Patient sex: M
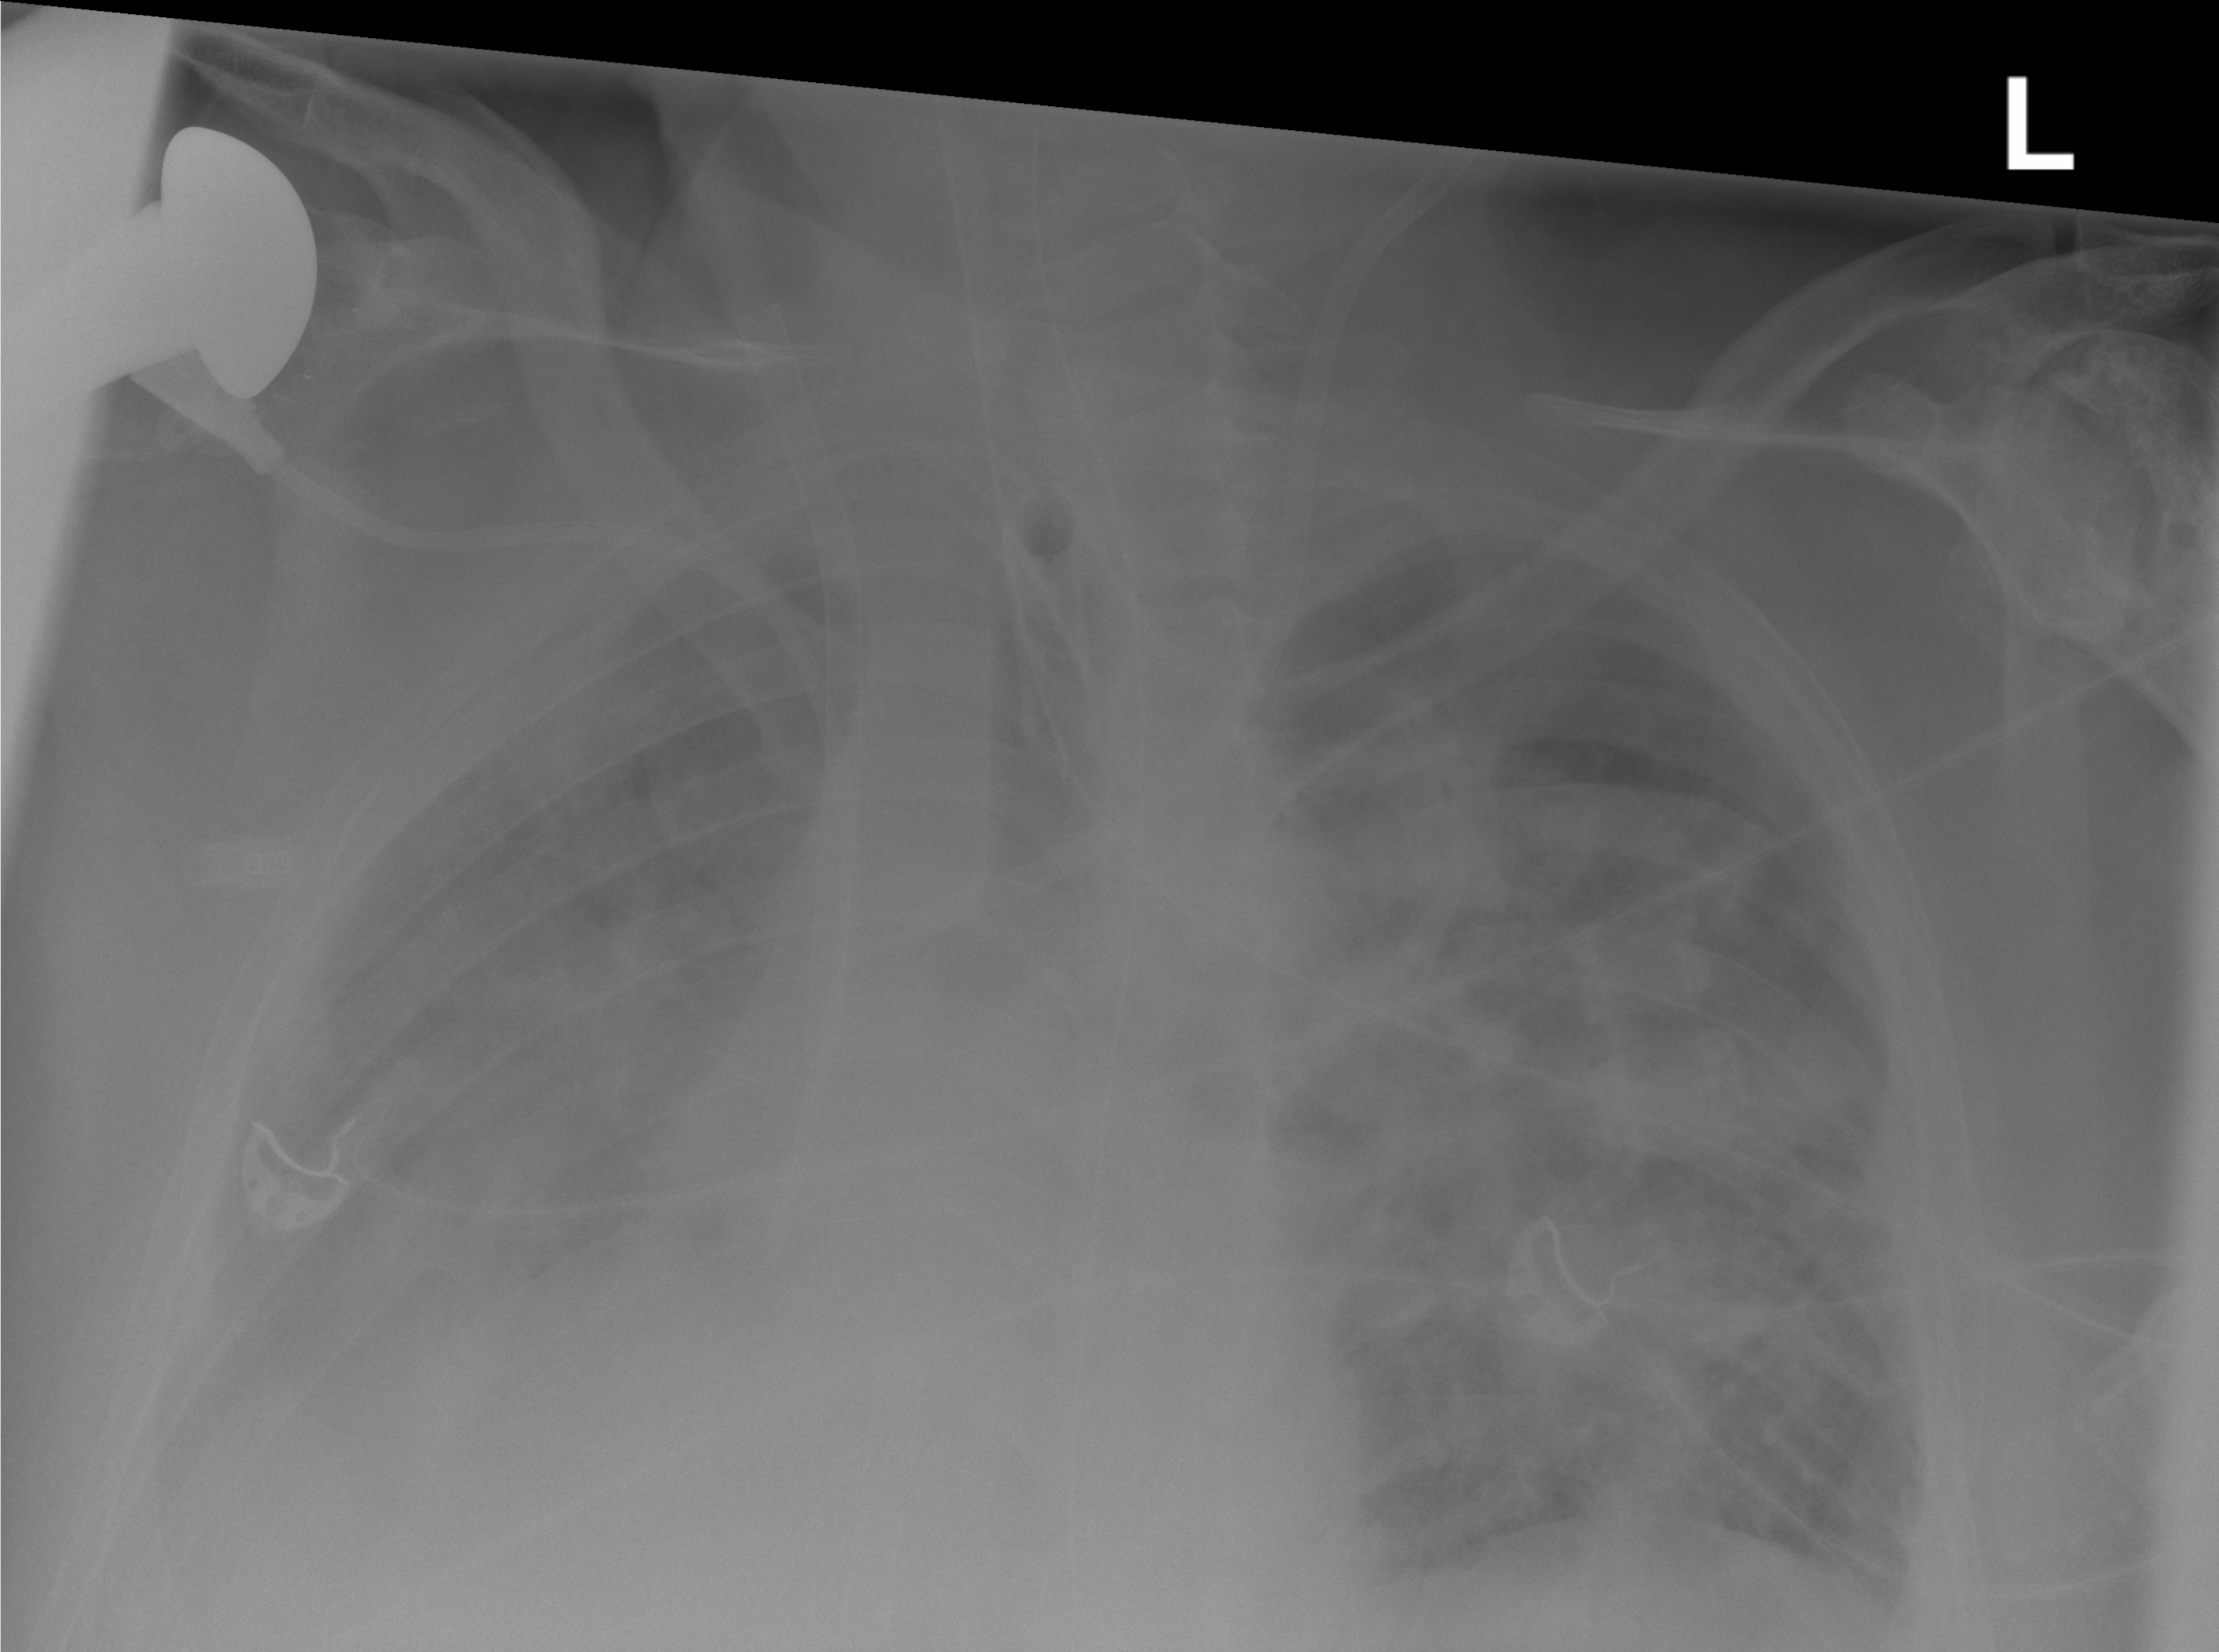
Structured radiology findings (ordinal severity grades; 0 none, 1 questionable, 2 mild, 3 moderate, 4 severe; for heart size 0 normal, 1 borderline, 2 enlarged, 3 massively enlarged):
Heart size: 0
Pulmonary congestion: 0
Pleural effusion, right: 1
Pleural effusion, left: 2
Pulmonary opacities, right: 4
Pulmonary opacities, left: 4
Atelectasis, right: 4
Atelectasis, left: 3